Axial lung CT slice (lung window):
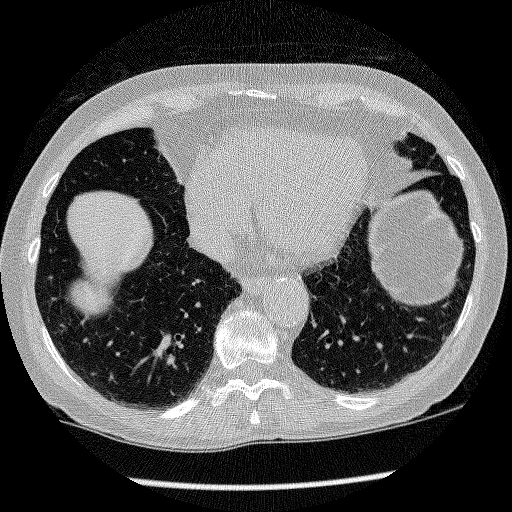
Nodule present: no